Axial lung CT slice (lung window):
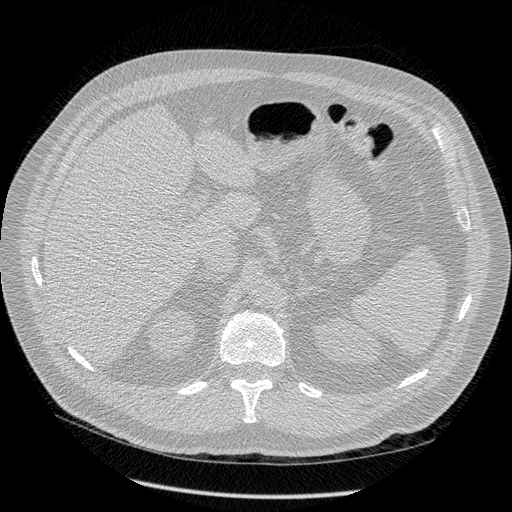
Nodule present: no